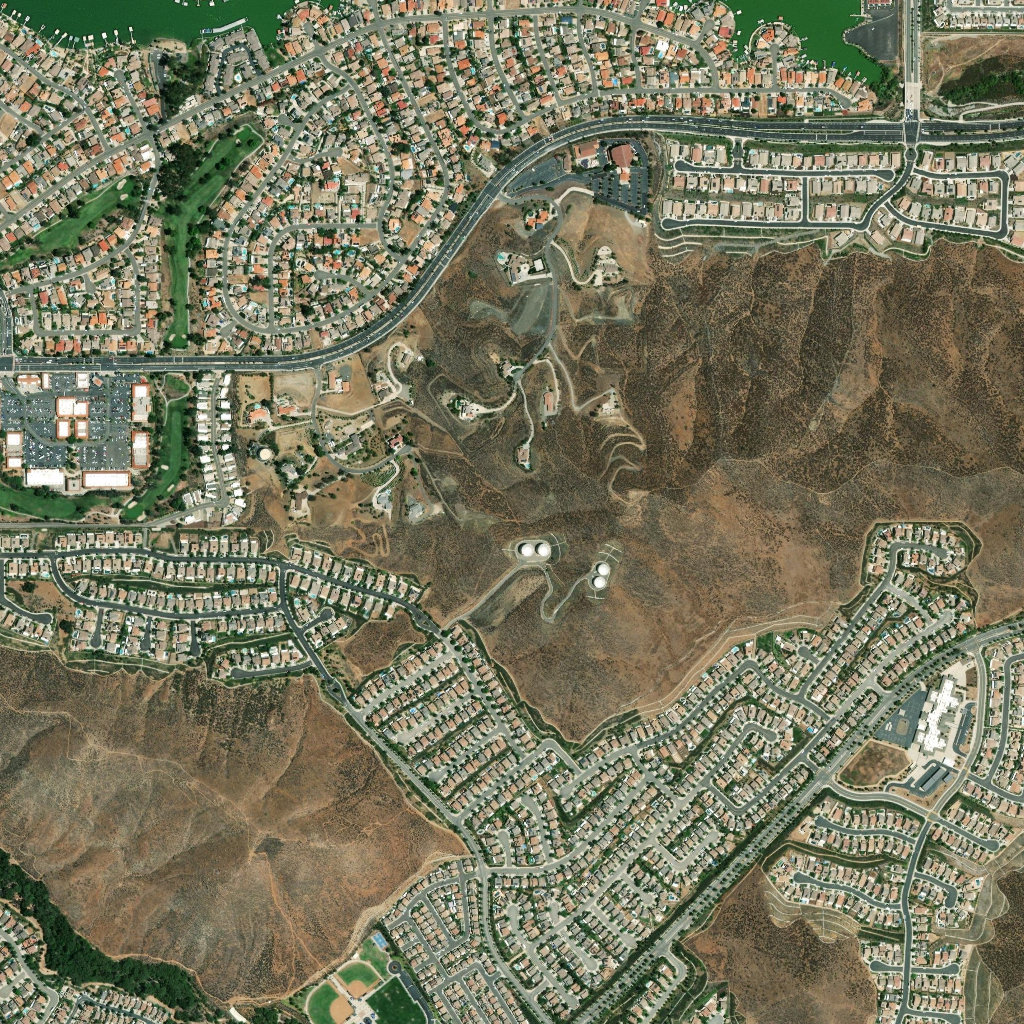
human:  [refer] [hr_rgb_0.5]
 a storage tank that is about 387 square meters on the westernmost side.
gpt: <box>[[24, 43, 26, 45, 0]]</box>